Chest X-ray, AP view. Patient: 52 years old, sex F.
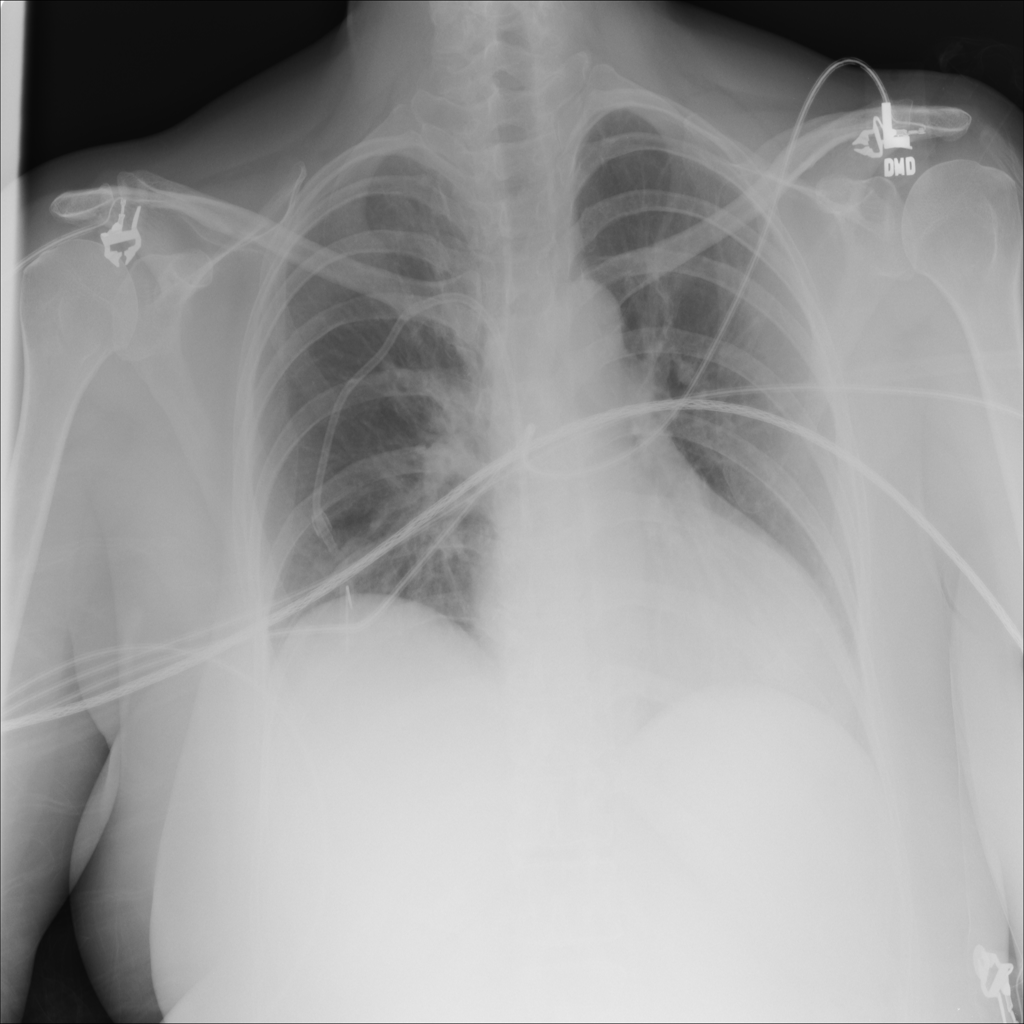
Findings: No Finding